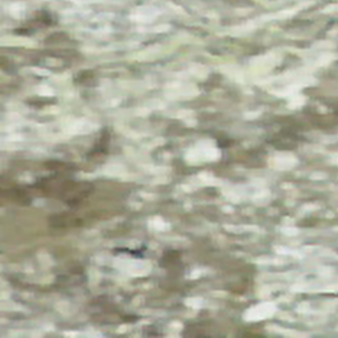
Label: other